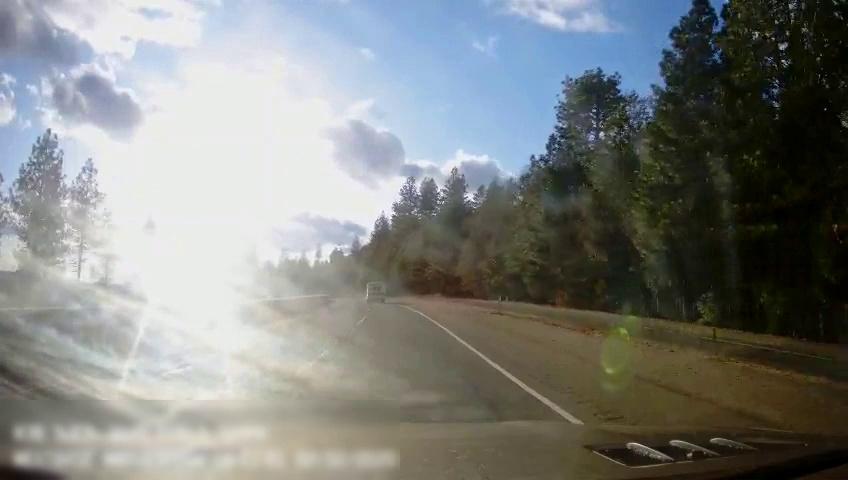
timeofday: Day
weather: Sunny
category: Drivable Space
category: Drivable Space
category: Vehicles | Van
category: Lanes | Alternate Lane
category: Lanes | Current Lane
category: Lanes | Current Lane
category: Lanes | Current Lane